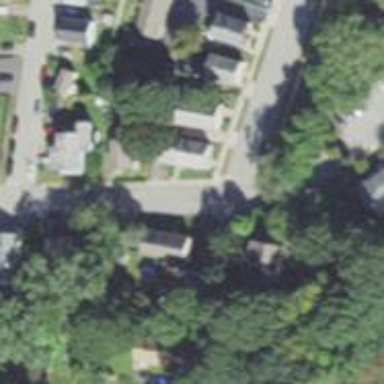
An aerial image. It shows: Residential driveway.